Question: i have created a form1 with button1 to start a task, which will be processed on the background with BackGroundWorker on a separate class and display a ProgressBar on a separate window.
my problem is the process is working fine except that the task is done yet progressbar form hangs on the middle.

below is BackGroundLoading Class
'''
using System;
using System.Collections.Generic;
using System.Linq;
using System.Text;
using System.Threading.Tasks;
using System.Windows.Forms;
using System.ComponentModel;
namespace sample2
{
public class BackgroundLoading
{
public BackgroundWorker Bw;
public delegate void RunFunction();
public RunFunction thisFunction;
mycontrols.LoadProgress p = new mycontrols.LoadProgress();
public BackgroundLoading(RunFunction newFunction)
{
thisFunction = newFunction;
Bw = new BackgroundWorker();
Bw.WorkerReportsProgress = true;
Bw.DoWork += new DoWorkEventHandler(Bw_DoWork);
Bw.ProgressChanged += new ProgressChangedEventHandler(Bw_ProgressChanged);
Bw.RunWorkerCompleted += new RunWorkerCompletedEventHandler(Bw_RunWorkerCompleted);
}
public void Start()
{
Bw.RunWorkerAsync();
}
void Bw_RunWorkerCompleted(object sender, RunWorkerCompletedEventArgs e)
{
if (e.Error != null)
{
MessageBox.Show("Error: " + e.Error.Message);
}
if (e.Cancelled)
{
MessageBox.Show("Cancelled!");
}
else
{
MessageBox.Show("Completed!");
p.Close();
}
}
public void Bw_ProgressChanged(object sender, ProgressChangedEventArgs e)
{
/// If I put
/// p.ProgBar.Value = e.ProgressPercentage;
/// the progressbar hangs upon form show.
}
void Bw_DoWork(object sender, DoWorkEventArgs e)
{
p.Show();
BackgroundWorker worker = sender as BackgroundWorker;
for (int i = 1; (i <= 100); i++)
{
if ((worker.CancellationPending == true))
{
e.Cancel = true;
break;
}
else
{
if (thisFunction != null)
{
thisFunction();
worker.ReportProgress((i * 1));
p.ProgBar.Value = i;
}
else
{
MessageBox.Show("Error, no method found");
}
}
}
}
}
}
'''
this is the Form1 code.
'''
using System;
using System.Collections.Generic;
using System.ComponentModel;
using System.Data;
using System.Drawing;
using System.Linq;
using System.Text;
using System.Threading.Tasks;
using System.Windows.Forms;
namespace sample2
{
public partial class Form1 : Form
{
public Form1()
{
InitializeComponent();
}
private void button1_Click(object sender, EventArgs e)
{
BackgroundLoading BL = new BackgroundLoading(workingmethod);
BL.Start();
}
private void workingmethod()
{
System.Threading.Thread.Sleep(10);
}
}
}
'''
this is the code for the LoadProgress form
'''
using System;
using System.Collections.Generic;
using System.ComponentModel;
using System.Data;
using System.Drawing;
using System.Linq;
using System.Text;
using System.Threading.Tasks;
using System.Windows.Forms;
namespace sample2.mycontrols
{
public partial class LoadProgress : Form
{
public LoadProgress()
{
InitializeComponent();
}
private void LoadProgress_Load(object sender, EventArgs e)
{
}
}
}
'''
no code on the progressbar form since update is done on the class.
can't find the causing of hanging.
Thanks in Advance.
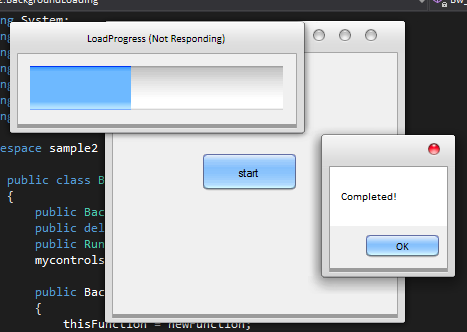
Answer: Show the form on the main UI thread, immediately prior to running your 'BackgroundWorker':
'''
public void Start()
{
p.Show();
Bw.RunWorkerAsync();
}
'''
Then you can make calls to the form in the 'ProgressChanged' event, which runs on the UI thread.
Remove 'p.Show()' and 'p.ProgBar.Value = i;' from the 'DoWork' event - you don't want to touch the UI thread from your background thread.
'''
public void Bw_ProgressChanged(object sender, ProgressChangedEventArgs e)
{
p.ProgBar.Value = e.ProgressPercentage;
}
'''
Finally, close the form when the 'BackgroundWorker' is complete (which you're already doing):
'''
void Bw_RunWorkerCompleted(object sender, RunWorkerCompletedEventArgs e)
{
p.Close();
}
'''